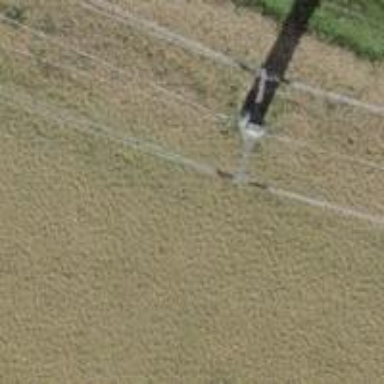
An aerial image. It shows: Three power lines with cables.